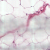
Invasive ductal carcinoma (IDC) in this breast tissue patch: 0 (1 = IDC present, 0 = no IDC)